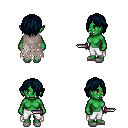
a pixel art fantasy rpg character, female body template, orc, green skin, gray tattered cape, white pants, raven bangs hairstyle, white slippers, dagger, four views (front, back, left, right), 2x2 character sprite sheet, small pixel art, hard edges, no anti-aliasing